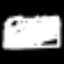
Label: octagon